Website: bh-photo
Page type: customer-info-address
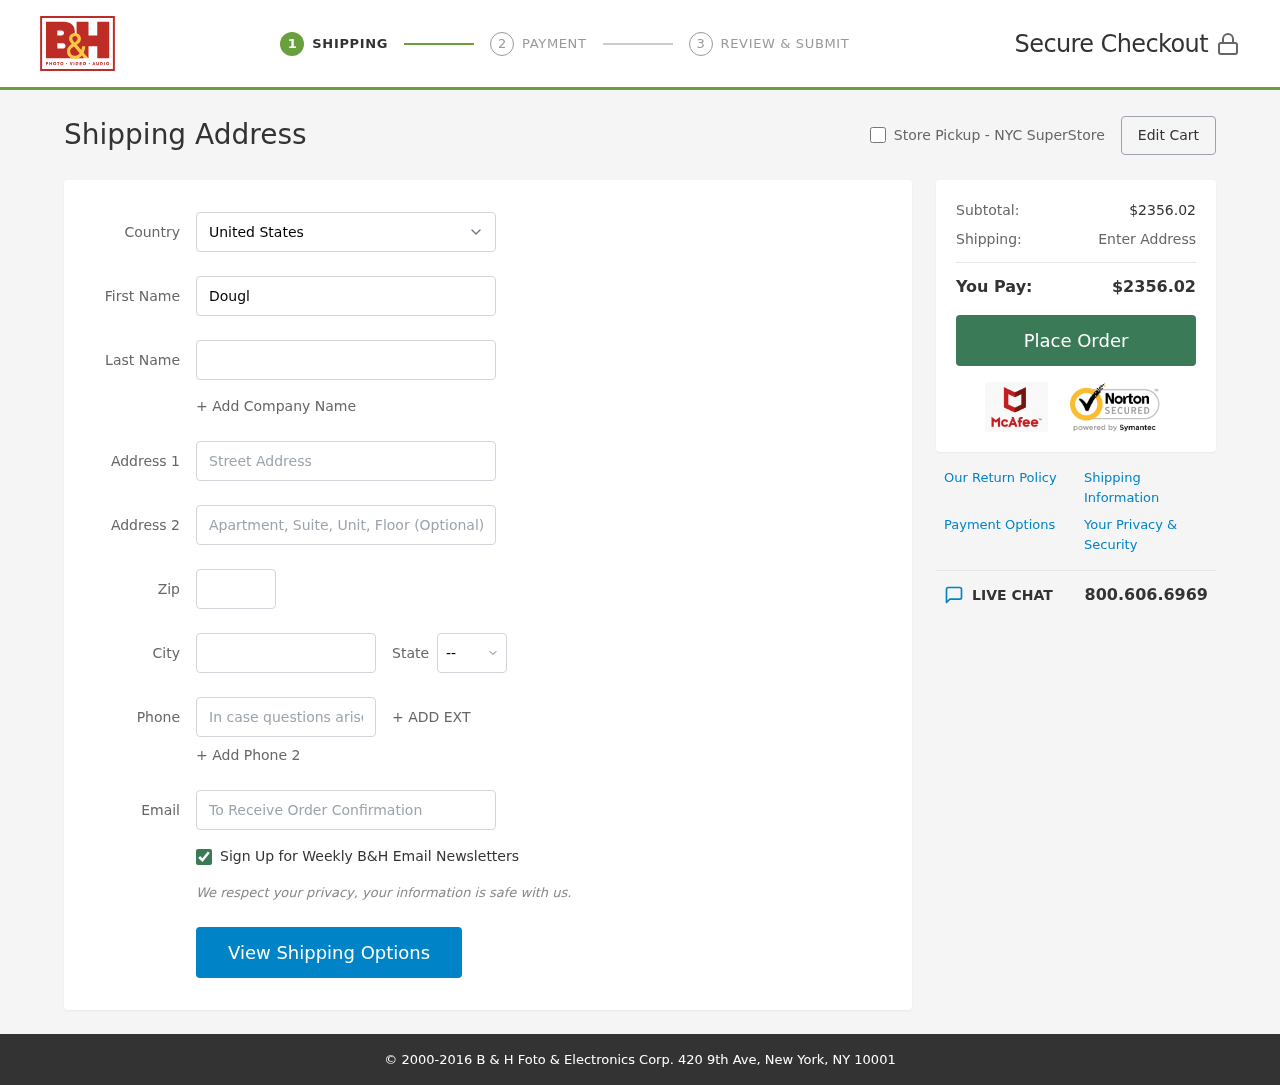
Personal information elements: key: PII_CITY
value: Port Christopher
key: PII_COUNTRY
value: United States
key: PII_EMAIL
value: dgay@yahoo.com
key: PII_FIRSTNAME
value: Douglas
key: PII_LASTNAME
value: Gay
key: PII_PHONE
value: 9947164093
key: PII_POSTCODE
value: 28276
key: PII_STATE_ABBR
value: VI
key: PII_STREET
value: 190 Sylvia Mountain Suite 714
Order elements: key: ORDER_SUBTOTAL
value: $2356.02
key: ORDER_TOTAL
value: $2356.02